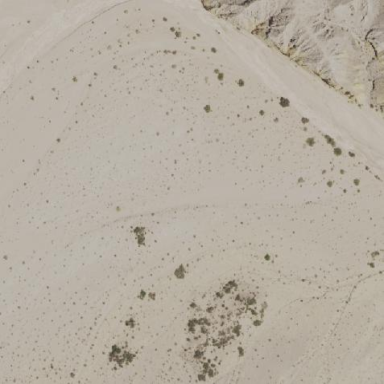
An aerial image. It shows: Natural area covered with sand.